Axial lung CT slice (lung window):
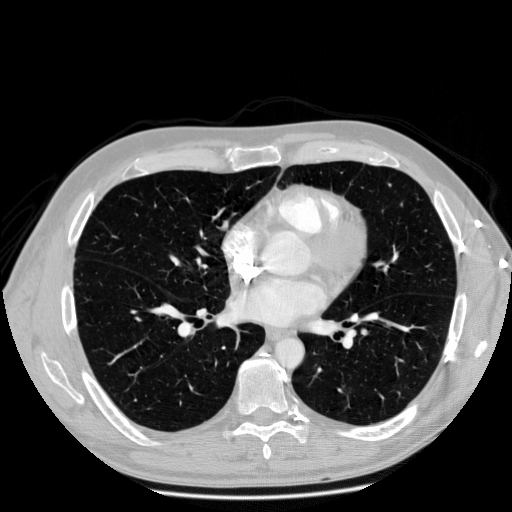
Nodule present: no